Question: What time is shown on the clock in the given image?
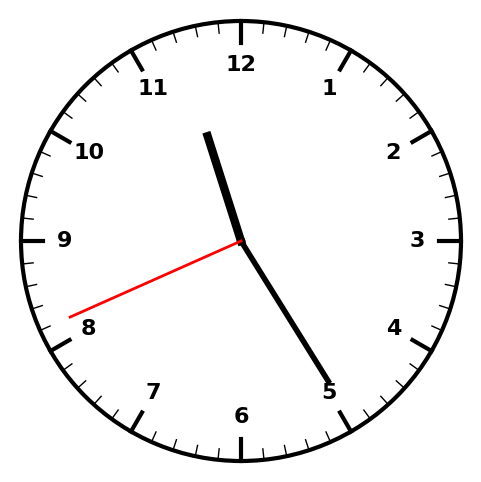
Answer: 11:24:41